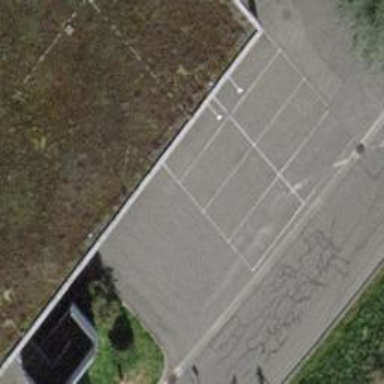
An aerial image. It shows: Asphalt parking aisle road.